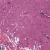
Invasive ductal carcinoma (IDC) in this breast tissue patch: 0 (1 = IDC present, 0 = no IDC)